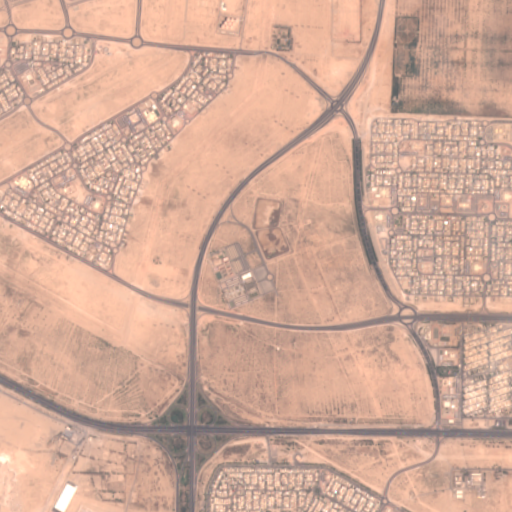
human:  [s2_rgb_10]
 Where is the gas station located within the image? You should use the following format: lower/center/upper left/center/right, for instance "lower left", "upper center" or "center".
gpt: The gas station is located in the lower right of the image.
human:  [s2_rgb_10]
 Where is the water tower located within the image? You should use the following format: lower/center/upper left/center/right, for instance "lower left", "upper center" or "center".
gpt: The water tower is located in the upper center of the image.
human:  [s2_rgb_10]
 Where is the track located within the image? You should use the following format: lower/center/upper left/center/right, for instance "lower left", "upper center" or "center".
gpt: There is no track in the image.